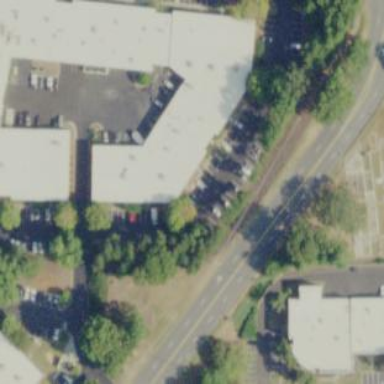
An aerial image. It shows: Commercial building.